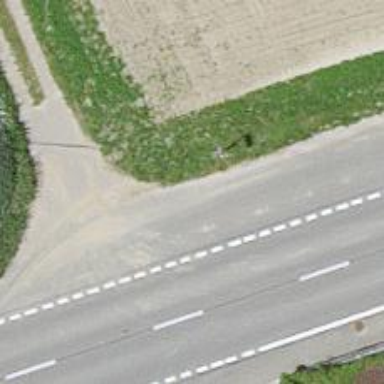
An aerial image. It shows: Bus stop along the road.